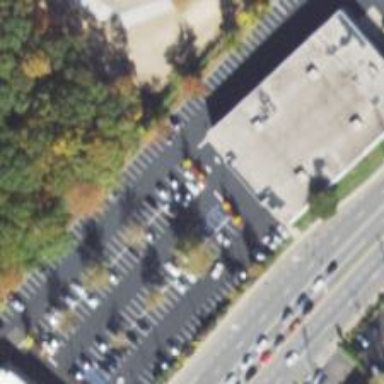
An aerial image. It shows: Retail building.